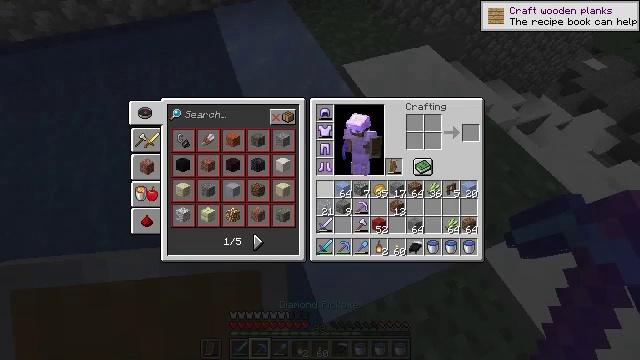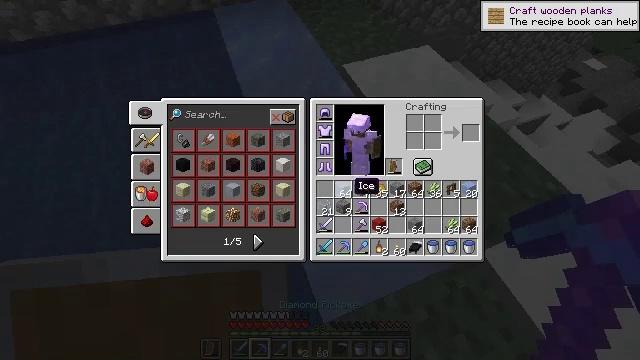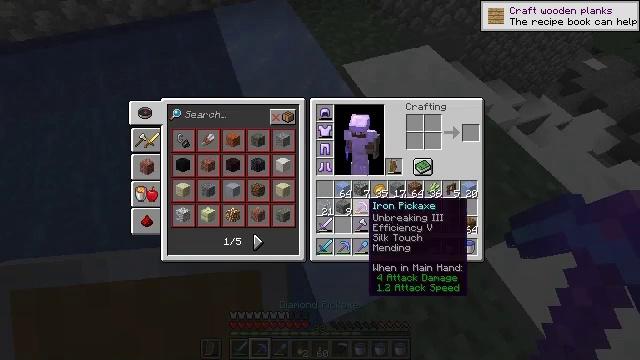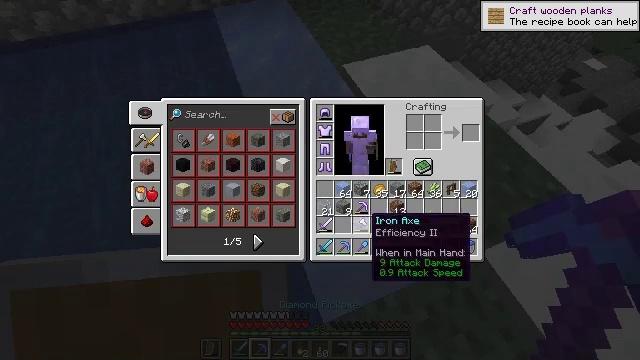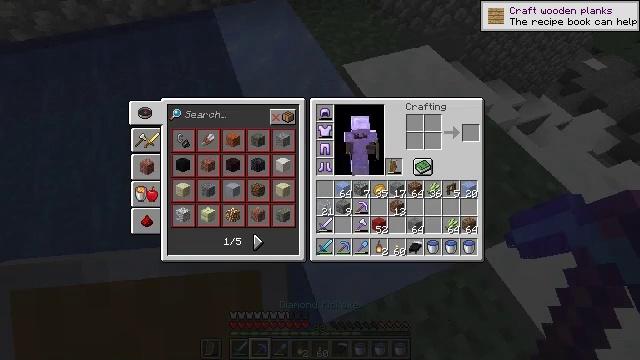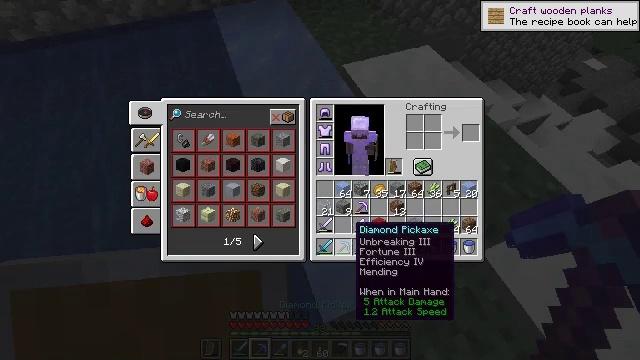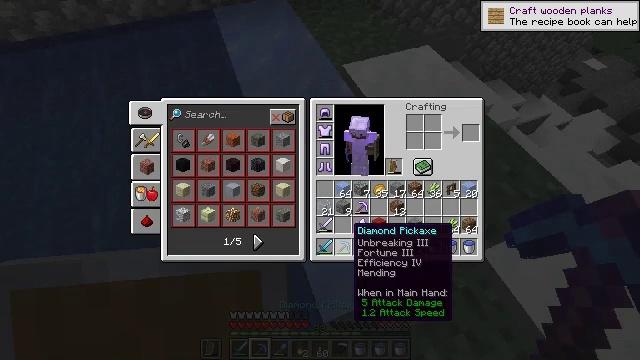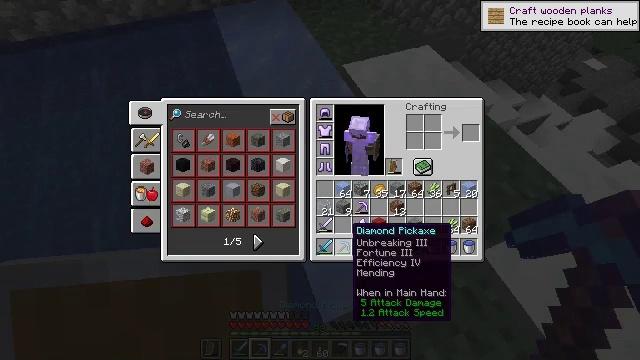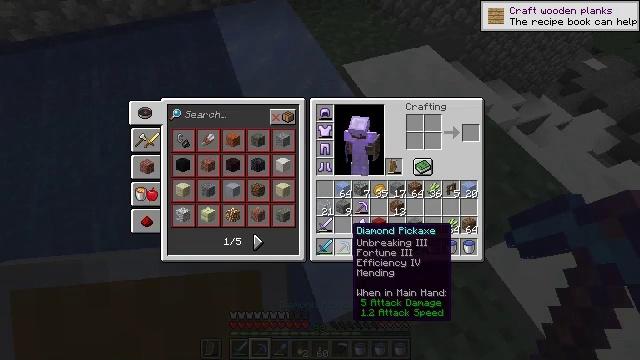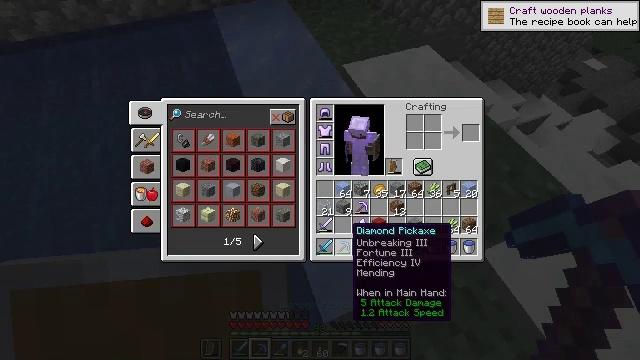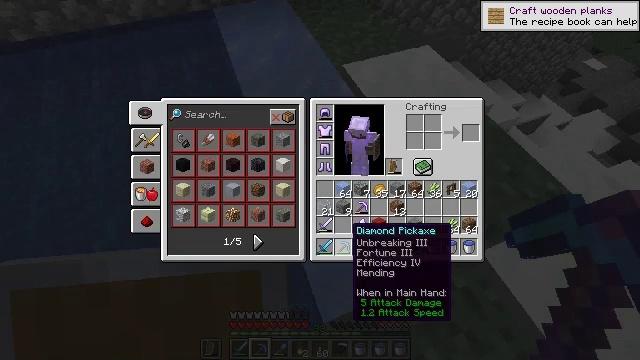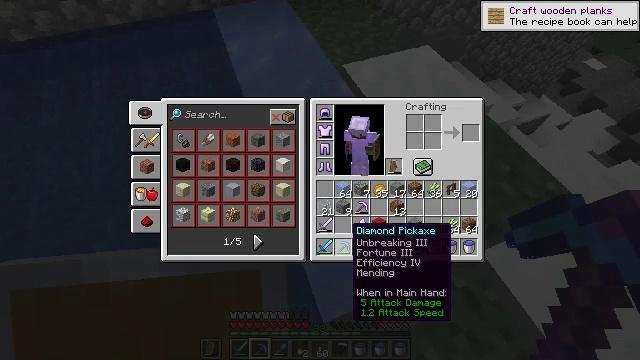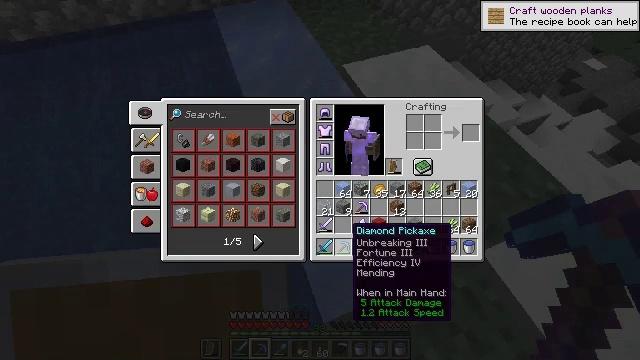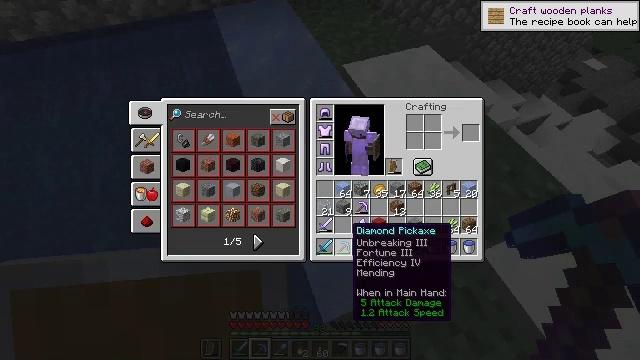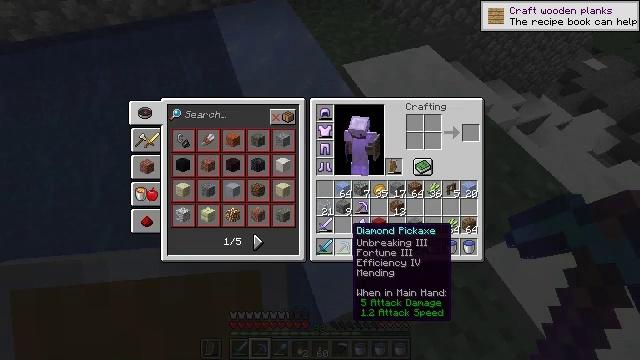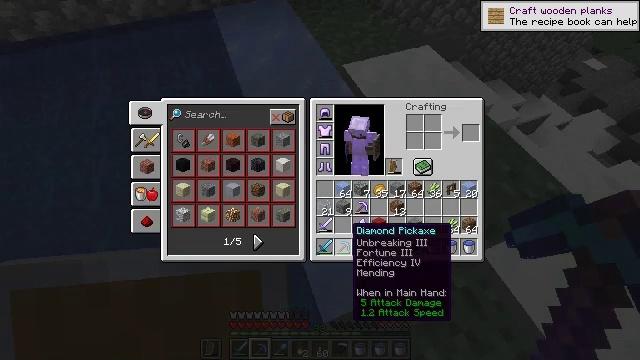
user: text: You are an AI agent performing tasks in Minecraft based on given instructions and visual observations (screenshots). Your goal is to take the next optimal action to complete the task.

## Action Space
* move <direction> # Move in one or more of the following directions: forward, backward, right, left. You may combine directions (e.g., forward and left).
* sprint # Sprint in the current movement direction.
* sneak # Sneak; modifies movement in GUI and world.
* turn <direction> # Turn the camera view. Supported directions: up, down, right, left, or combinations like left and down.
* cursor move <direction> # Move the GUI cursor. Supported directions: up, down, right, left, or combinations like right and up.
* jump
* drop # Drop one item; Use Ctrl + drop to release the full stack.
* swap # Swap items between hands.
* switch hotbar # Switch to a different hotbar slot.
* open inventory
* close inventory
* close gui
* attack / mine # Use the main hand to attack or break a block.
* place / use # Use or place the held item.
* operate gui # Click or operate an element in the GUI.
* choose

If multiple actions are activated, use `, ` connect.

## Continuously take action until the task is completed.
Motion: motion action
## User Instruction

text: Gather ice for building or crafting.
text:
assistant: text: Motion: cursor move right and down
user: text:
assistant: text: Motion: cursor move right and down
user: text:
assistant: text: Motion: cursor move down
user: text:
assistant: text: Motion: cursor move left
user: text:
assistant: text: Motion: cursor move left
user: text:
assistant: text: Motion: no_op
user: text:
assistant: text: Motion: no_op
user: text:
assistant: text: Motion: no_op
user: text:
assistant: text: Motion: no_op
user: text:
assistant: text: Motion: no_op
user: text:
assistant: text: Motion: no_op
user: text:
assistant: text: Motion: no_op
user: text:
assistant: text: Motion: no_op
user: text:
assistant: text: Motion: no_op
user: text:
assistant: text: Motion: no_op
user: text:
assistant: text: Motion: no_op
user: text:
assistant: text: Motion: close inventory
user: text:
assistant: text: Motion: close inventory
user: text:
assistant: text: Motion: close inventory
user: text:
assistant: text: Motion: no_op
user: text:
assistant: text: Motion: no_op
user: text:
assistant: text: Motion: no_op
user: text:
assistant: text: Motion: no_op
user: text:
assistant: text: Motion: no_op
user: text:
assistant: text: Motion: no_op
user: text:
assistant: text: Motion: no_op
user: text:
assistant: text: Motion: move forward
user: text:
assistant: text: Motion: move forward and move right, turn left and up
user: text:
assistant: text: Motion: move forward and move right, turn left and up
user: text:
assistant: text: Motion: move forward and move right, turn left and up